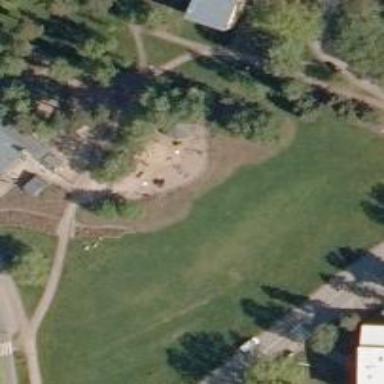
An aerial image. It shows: Springy playground.